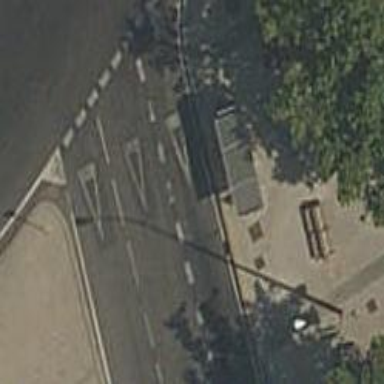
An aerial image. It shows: Public transport stop position.